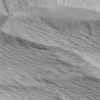
Label: not_dusty